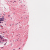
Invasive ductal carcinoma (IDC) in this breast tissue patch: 0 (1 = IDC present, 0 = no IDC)